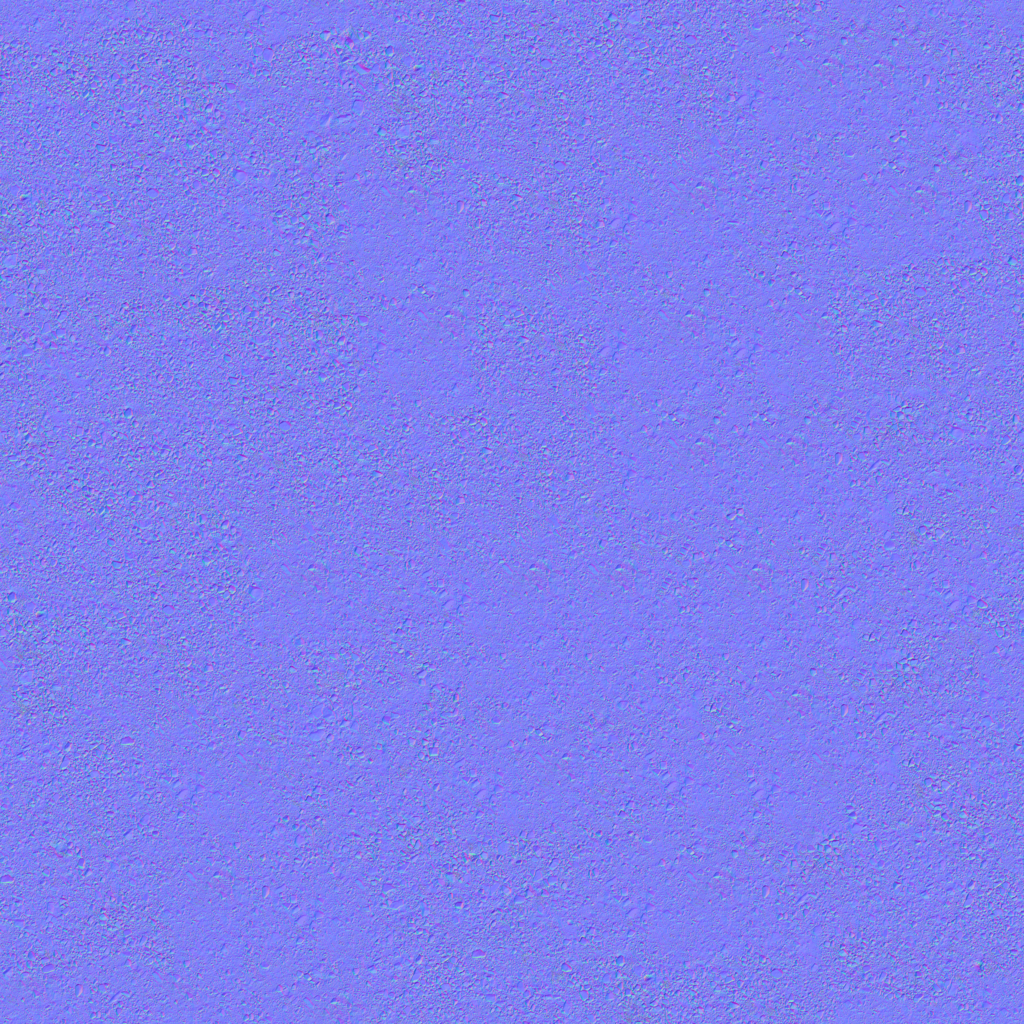
Texture map type: NormalDX